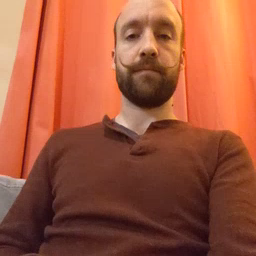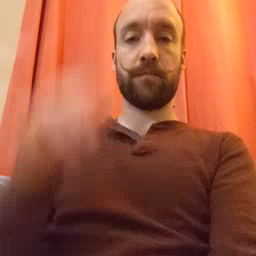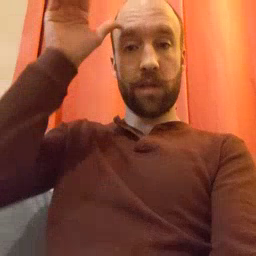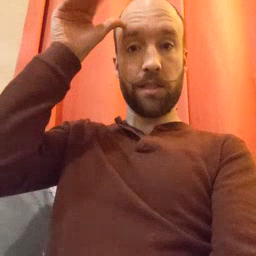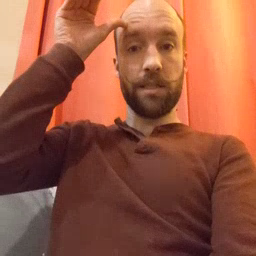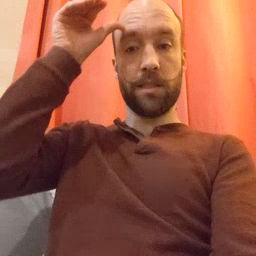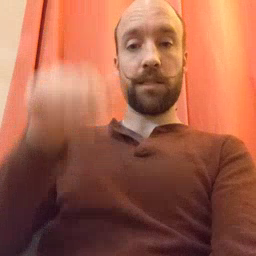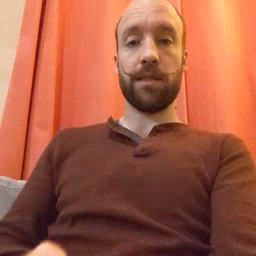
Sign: donkey